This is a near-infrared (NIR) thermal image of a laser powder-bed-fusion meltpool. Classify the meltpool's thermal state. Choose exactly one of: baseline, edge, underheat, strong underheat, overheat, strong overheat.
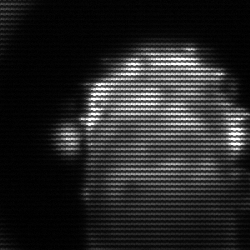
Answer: baseline